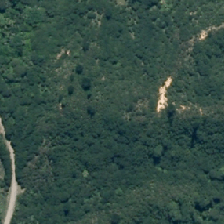
Land cover: manuka_kanuka